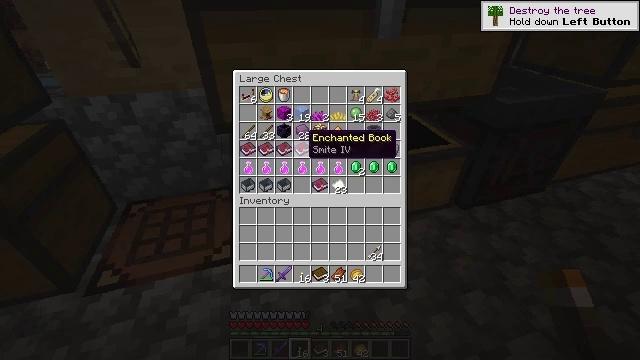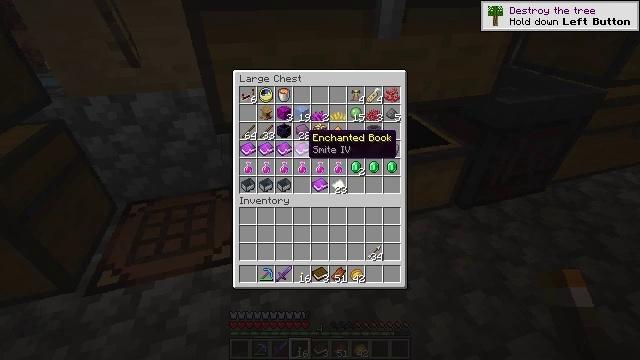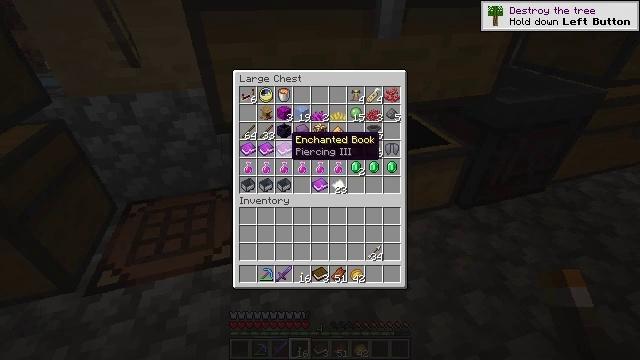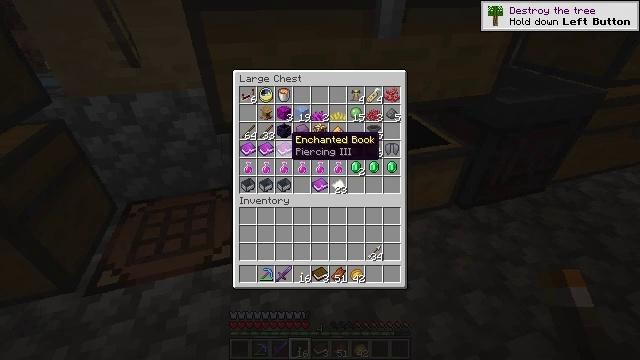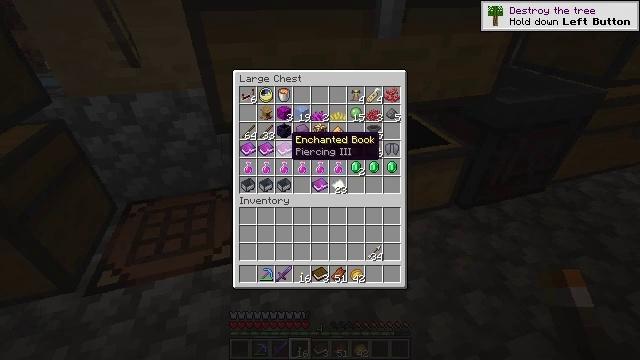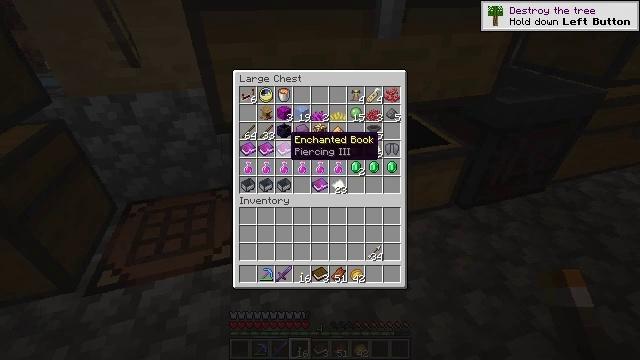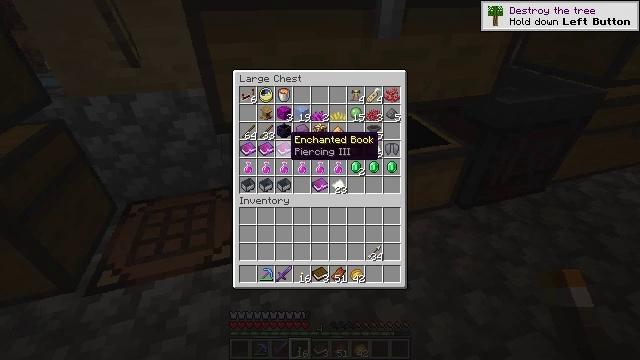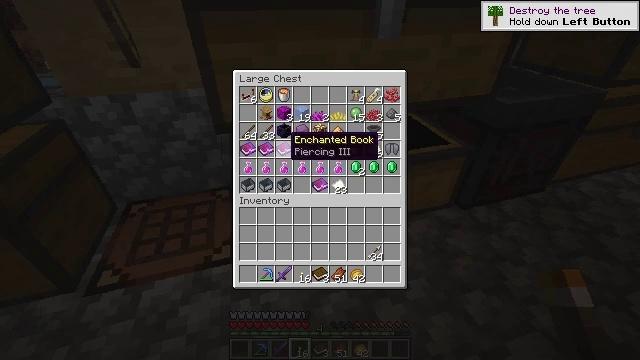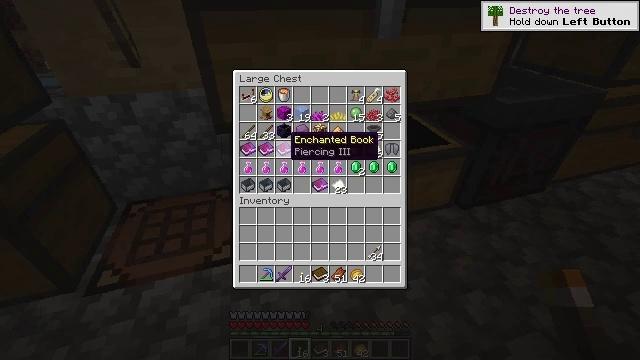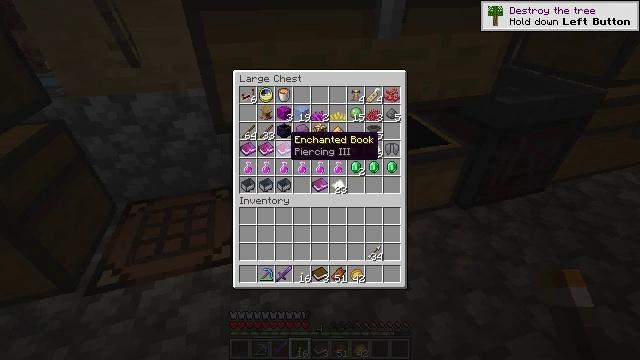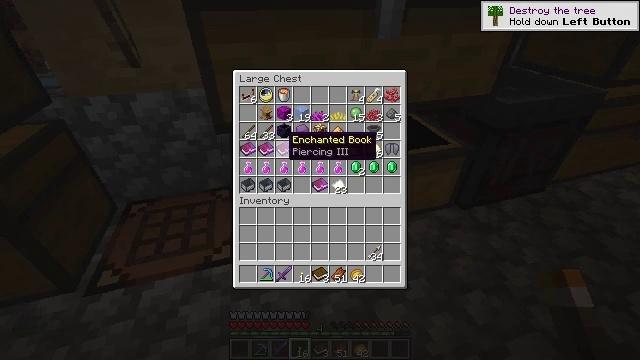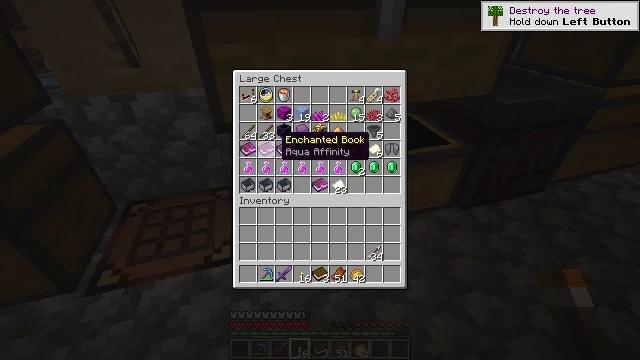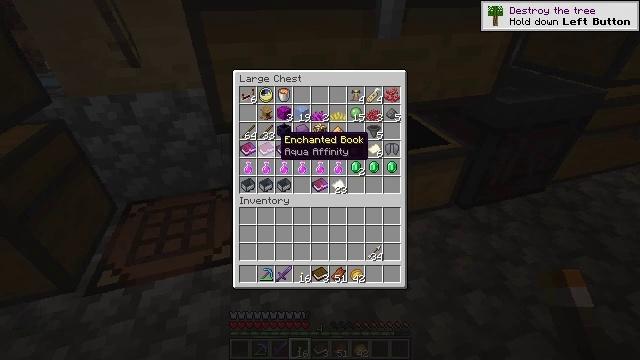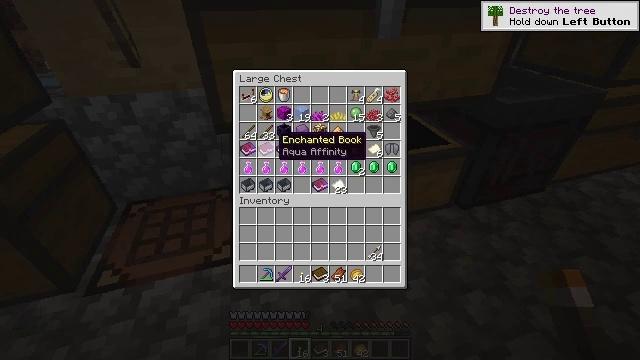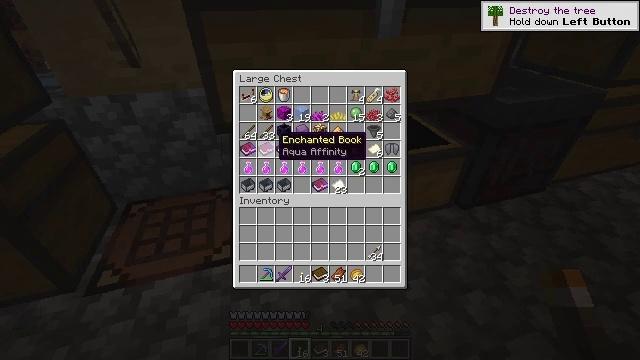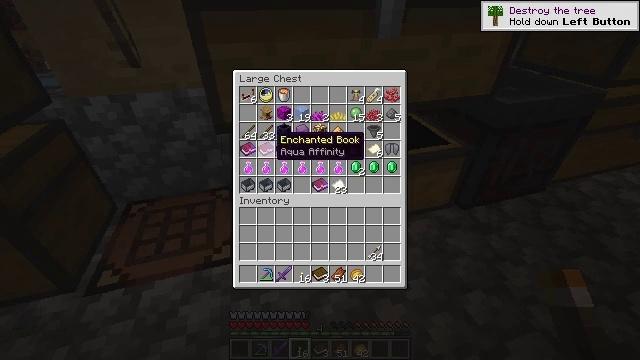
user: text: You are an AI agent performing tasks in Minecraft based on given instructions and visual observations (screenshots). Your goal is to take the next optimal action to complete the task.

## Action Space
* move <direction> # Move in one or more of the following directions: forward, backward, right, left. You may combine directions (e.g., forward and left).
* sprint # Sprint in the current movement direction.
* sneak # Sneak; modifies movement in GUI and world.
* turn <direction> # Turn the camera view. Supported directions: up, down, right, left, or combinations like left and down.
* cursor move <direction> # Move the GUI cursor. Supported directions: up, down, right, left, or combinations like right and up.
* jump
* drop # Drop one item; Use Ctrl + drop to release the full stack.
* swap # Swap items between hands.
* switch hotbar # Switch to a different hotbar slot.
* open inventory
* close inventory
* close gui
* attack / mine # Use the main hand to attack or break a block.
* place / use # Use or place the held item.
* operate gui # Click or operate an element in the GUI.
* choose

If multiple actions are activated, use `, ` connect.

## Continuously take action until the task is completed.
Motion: motion action
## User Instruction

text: Convert gold ingot into gold nugget.
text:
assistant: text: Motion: open gui
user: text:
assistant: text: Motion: cursor move left
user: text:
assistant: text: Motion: no_op
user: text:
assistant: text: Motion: no_op
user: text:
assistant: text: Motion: no_op
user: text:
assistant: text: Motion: no_op
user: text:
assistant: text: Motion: no_op
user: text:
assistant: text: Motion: no_op
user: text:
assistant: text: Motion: no_op
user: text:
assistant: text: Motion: no_op
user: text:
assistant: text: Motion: cursor move left
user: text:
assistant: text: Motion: no_op
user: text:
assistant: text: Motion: no_op
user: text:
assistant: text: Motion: no_op
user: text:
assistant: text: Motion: no_op
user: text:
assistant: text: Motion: no_op
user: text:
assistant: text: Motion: no_op
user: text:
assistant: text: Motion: cursor move left
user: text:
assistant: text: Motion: no_op
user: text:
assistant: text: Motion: no_op
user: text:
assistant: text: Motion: no_op
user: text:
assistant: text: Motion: no_op
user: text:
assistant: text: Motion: no_op
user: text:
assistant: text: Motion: no_op
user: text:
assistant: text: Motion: no_op
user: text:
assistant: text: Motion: no_op
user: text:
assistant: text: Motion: no_op
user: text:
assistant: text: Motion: no_op
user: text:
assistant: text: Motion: cursor move right
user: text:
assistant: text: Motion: no_op